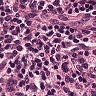
Metastatic tissue present: no